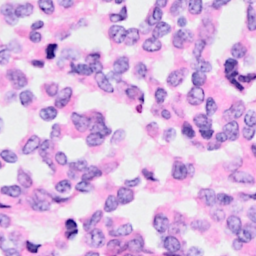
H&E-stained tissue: Breast